Aerial crown-view tile of a tropical tree (Barro Colorado Island, Panama), acquired 20250512:
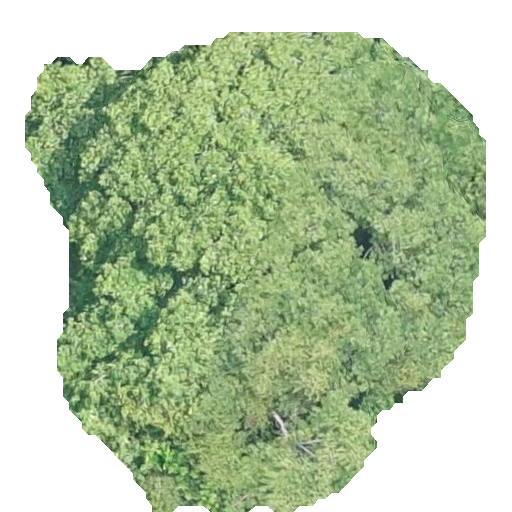
Species: Virola surinamensis
GBIF accepted scientific name: Virola surinamensis
Crown area: 249.673 m²